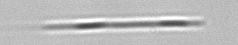
Label: Leptocylindrus